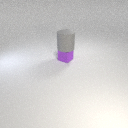
small purple metal cube below large gray rubber cylinder